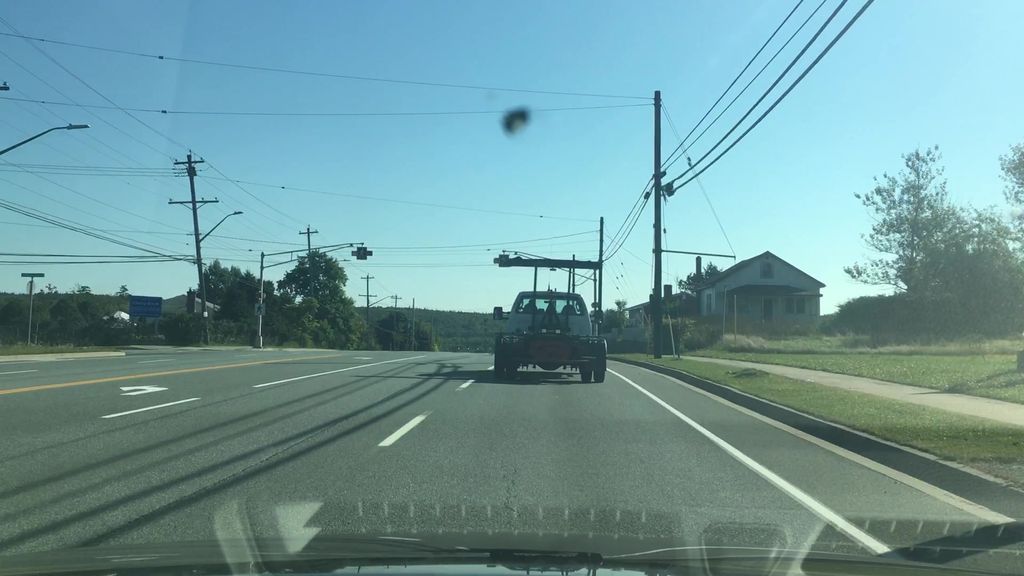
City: halifax